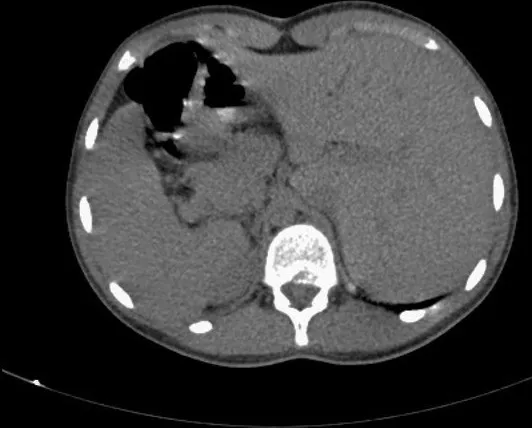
CT abdomen in axial section without contrast injection, shows situs inversus totalis with liver in the left side and spleen in the right side.
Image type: radiology (ct)